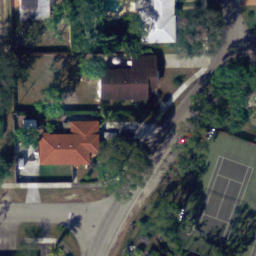
Label: tennis court